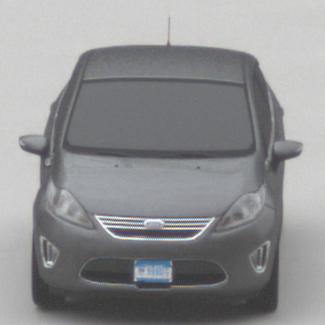
Make: Ford
Model: Fiesta
Detailed model: ’09 Sedan (seventh series)
Model produced from: 2010
Model produced until: 2017
Doors: 4
Color: gray
Road condition: dry road
Daytime: morning or afternoon
Contrast: low contrast